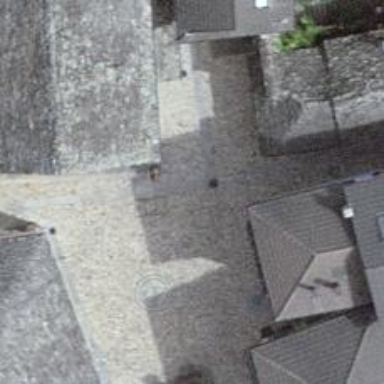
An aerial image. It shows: Cobblestone path.